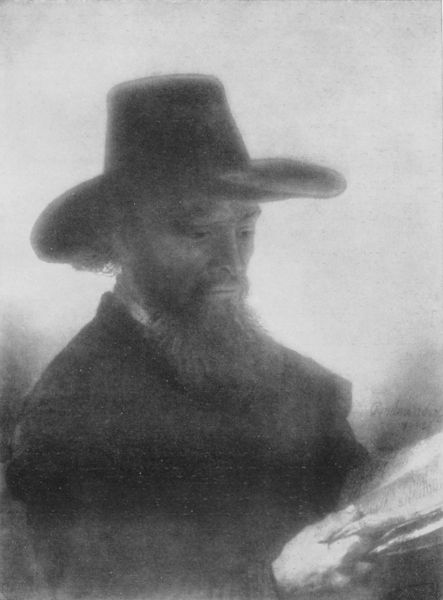
Titel: Lesender Mann mit Schlapphut (Hercules Seghers ?)
Künstler: Harmensz van Rijn Rembrandt
Institution: Marseille, Comte de Demandolx-Dedons
Schlagwörter: dunkel, hand, himmel, mann, schatten, weiß, daumen, grau, hut, licht, mund, nase, schwarz, skizze, zeichnung, blick, malerei, alt, bart, jacke, augen, vollbart, portrait, porträt, mantel, blatt, lippen, kopfbedeckung, schrift, nebel, nebelig, ernst, lesen, seitenansicht, maler, augenbraue, dreiviertelprofil, krempe, konzentration, unscharf, buch, schwarz weiss, text, zeitung, diffus, verschwommen, verwischt, lesend, weich, manteö, blättern, lektüre, baltt, brustporträt, hutr, umscharf, selbtporträt